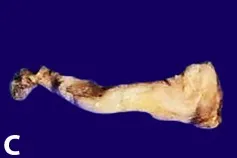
Thickened gallbladder wall.
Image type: pathology (congo_red)